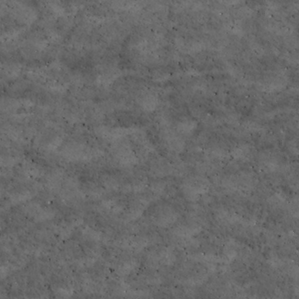
Label: non_frost